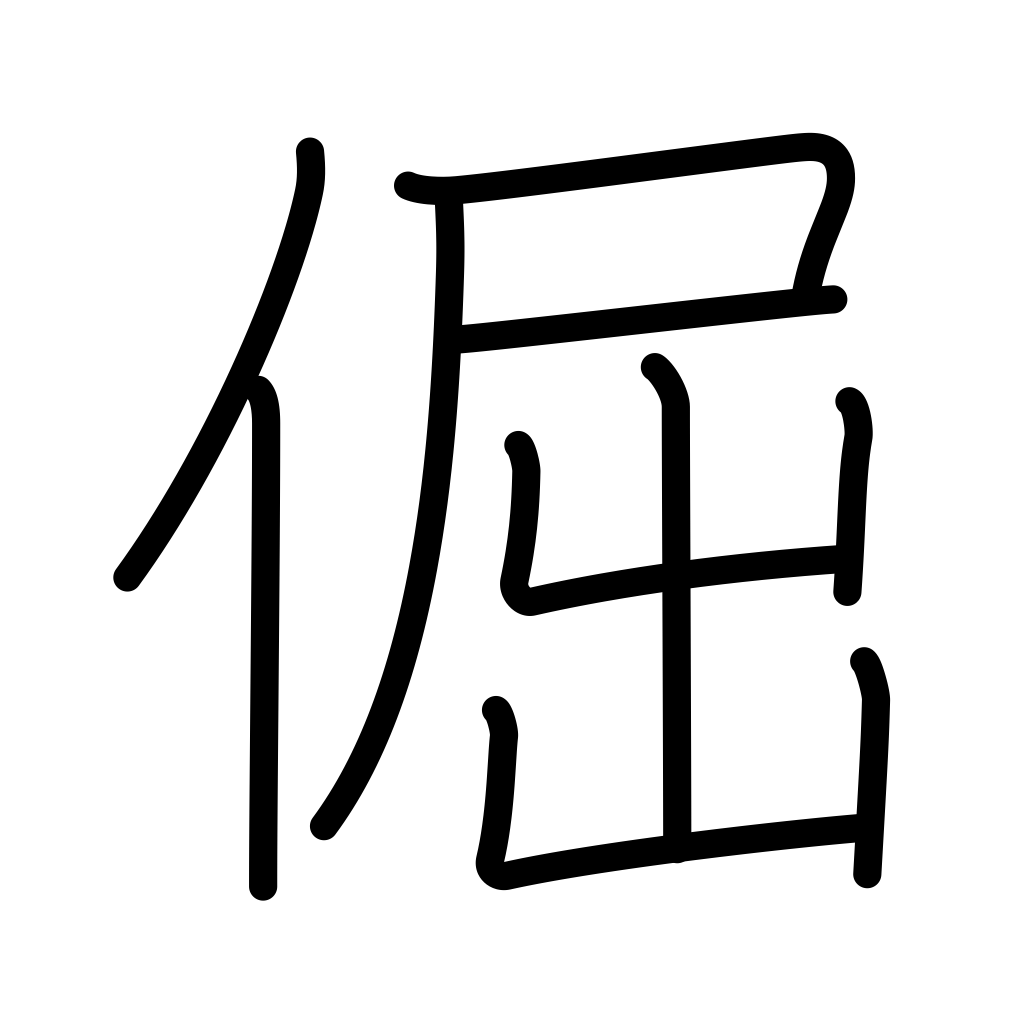
Meaning: stubborn